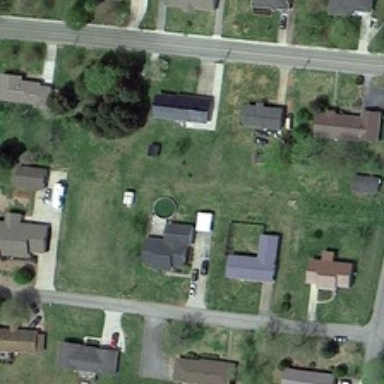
There are many plants around the house .